Interaction volume radius: 5 \u00c5
Interaction volume height: 30 \u00c5
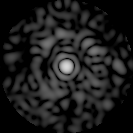
Disorder parameter: 0.8422